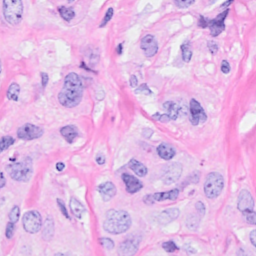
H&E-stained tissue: Breast